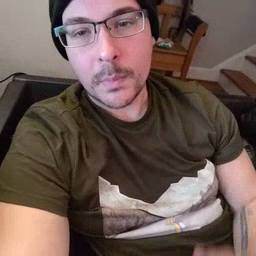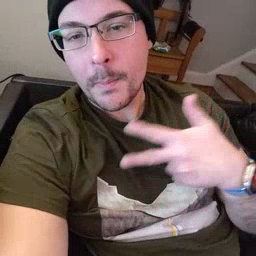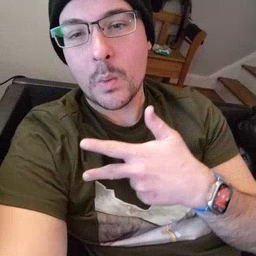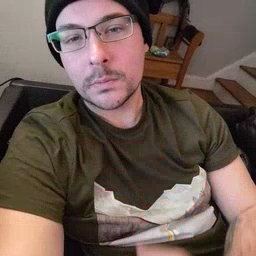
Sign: boat